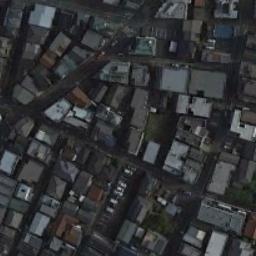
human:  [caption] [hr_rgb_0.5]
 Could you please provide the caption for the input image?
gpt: A few houses in the residential area are red .

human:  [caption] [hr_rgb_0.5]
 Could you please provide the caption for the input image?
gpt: A dense residential area has lots of houses next to each other .

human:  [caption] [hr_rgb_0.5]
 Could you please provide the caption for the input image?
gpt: The dense residential is next to the parking lot .

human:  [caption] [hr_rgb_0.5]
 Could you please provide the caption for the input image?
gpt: There are many roads and neatly arranged houses and trees in densely populated areas .

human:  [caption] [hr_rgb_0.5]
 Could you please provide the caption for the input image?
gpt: There are many black and gray buildings on dense residential area .